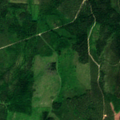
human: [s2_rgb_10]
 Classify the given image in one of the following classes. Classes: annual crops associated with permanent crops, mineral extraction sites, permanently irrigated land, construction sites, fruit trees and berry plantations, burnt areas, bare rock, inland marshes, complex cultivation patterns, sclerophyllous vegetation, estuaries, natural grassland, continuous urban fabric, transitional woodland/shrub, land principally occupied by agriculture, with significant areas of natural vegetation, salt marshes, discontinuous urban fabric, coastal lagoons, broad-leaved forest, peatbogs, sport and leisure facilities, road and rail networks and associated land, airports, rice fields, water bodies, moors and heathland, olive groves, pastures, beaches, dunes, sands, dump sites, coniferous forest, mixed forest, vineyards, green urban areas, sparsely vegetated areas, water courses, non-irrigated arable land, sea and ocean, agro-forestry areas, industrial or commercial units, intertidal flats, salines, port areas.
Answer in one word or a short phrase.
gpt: coniferous forest, mixed forest, transitional woodland/shrub